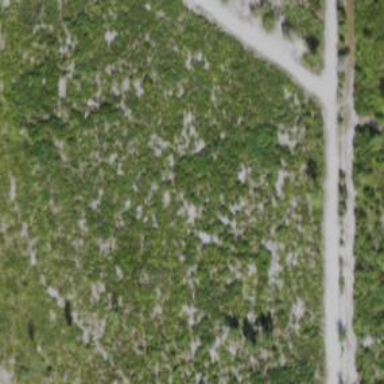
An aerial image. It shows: Scrubby flatwoods woodland area.